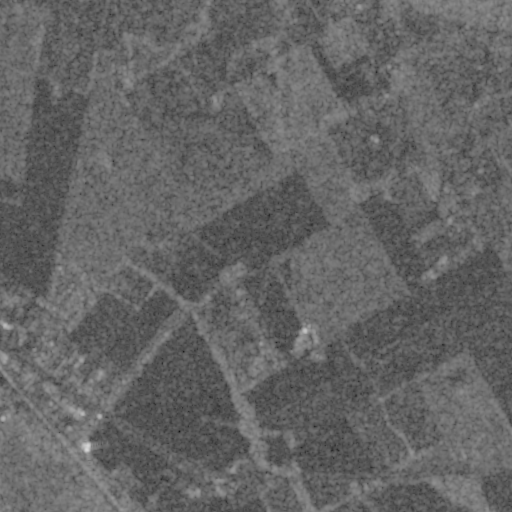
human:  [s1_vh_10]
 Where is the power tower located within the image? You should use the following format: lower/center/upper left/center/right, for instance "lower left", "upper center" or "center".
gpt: The power tower is located in the right of the image.
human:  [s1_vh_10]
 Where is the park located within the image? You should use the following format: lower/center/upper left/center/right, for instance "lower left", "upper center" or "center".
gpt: There is no park in the image.

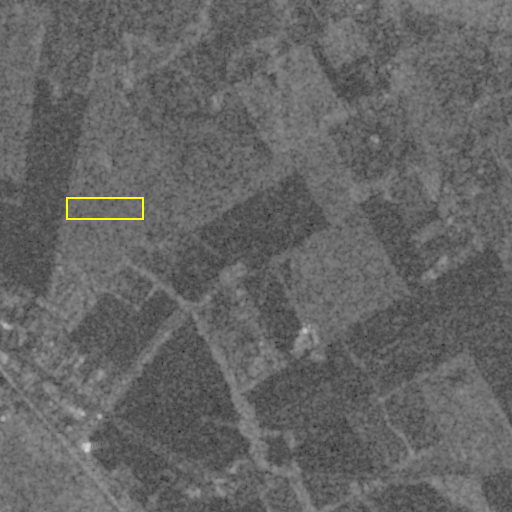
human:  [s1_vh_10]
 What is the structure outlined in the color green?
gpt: There is no green outline.
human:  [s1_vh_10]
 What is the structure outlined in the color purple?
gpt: There is no structure outlined in purple.